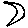
Label: moon